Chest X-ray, PA view. Patient: 48 years old, sex M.
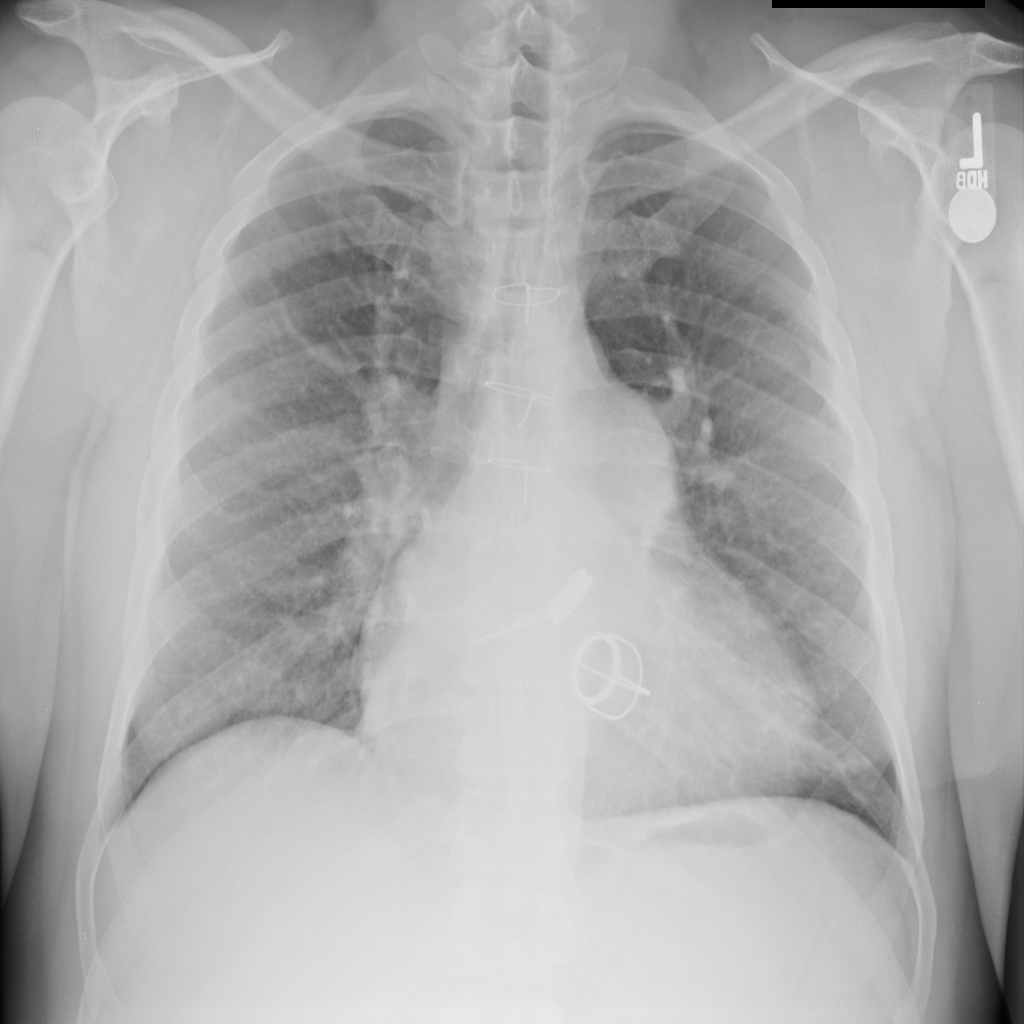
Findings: Cardiomegaly